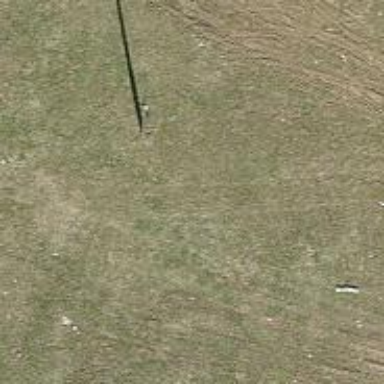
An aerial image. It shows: Power pole.